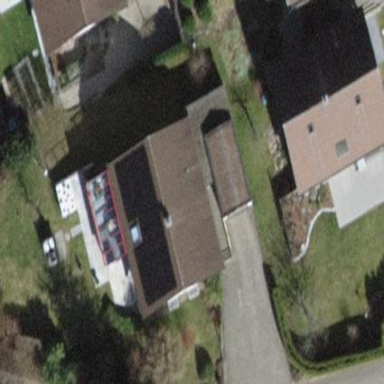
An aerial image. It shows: Detached building.